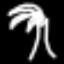
Label: palm tree